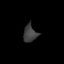
Tissue: skin
Cell type: Fibroblasts
Senescence score: 0.879
Nuclear area (px): 228
Mean DAPI intensity: 61.939